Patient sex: F
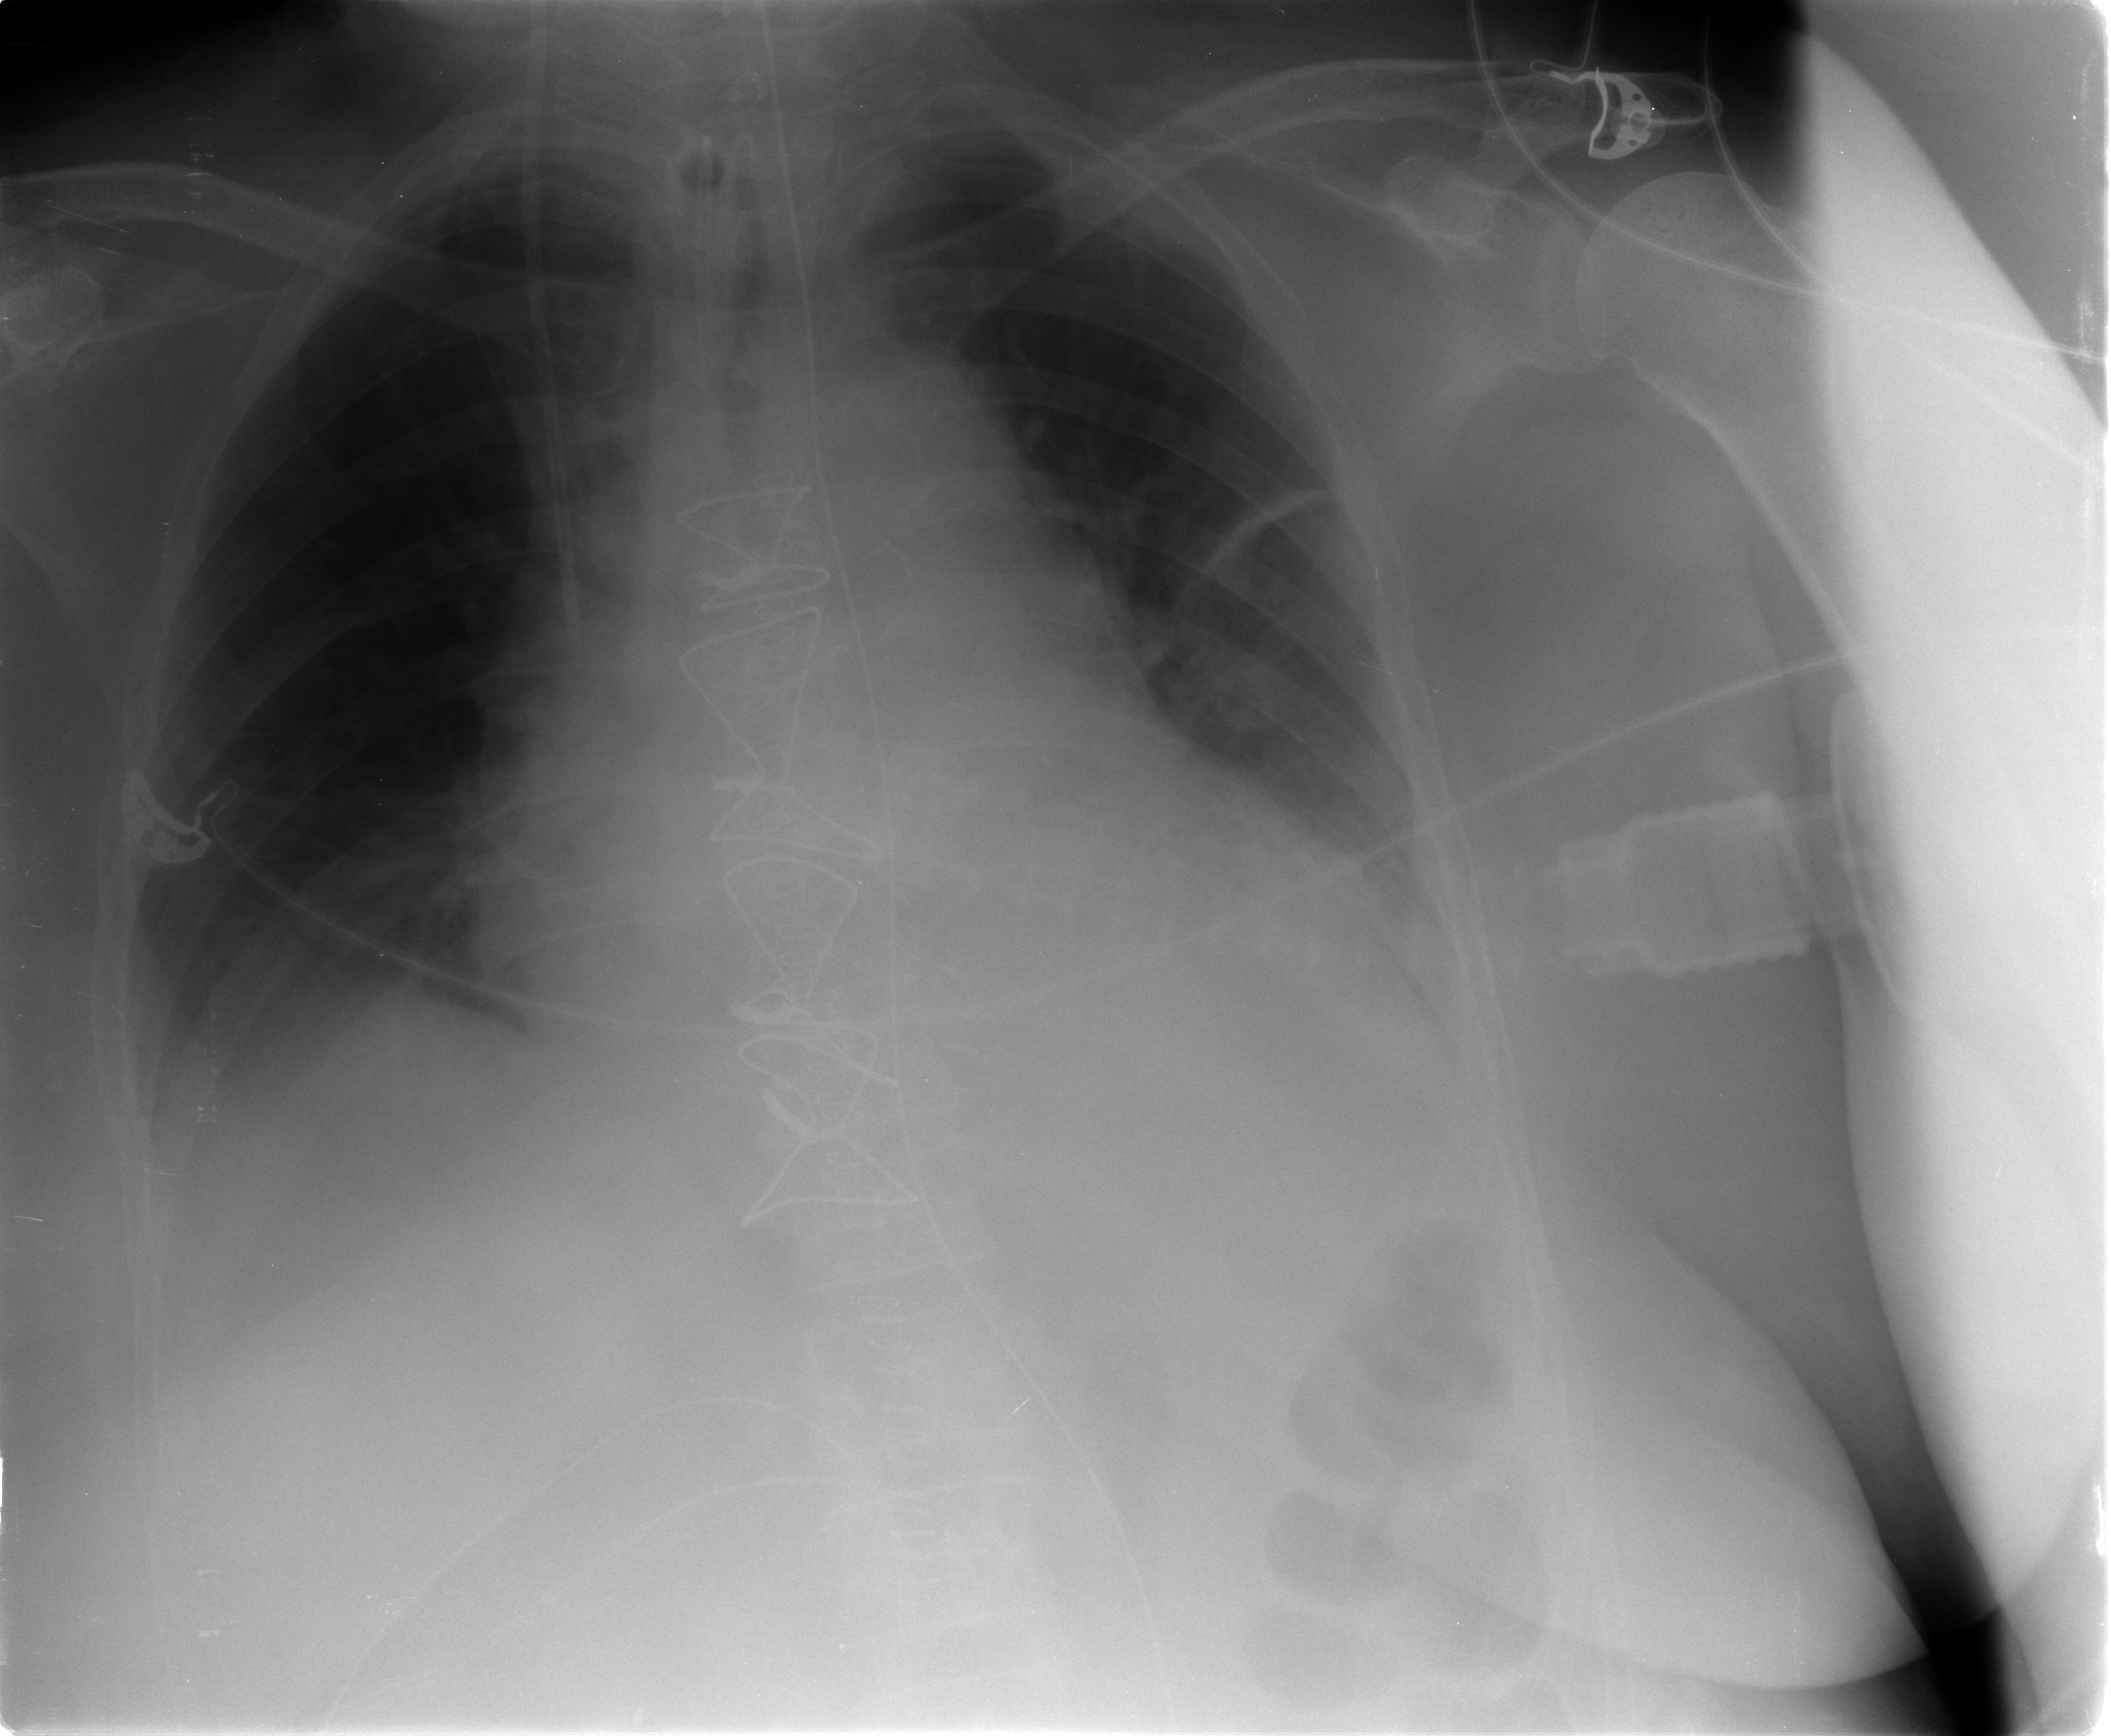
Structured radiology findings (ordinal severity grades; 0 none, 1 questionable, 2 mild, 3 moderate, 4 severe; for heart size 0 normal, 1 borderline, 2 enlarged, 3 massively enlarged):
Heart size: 2
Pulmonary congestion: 1
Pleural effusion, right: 2
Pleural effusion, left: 2
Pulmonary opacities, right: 0
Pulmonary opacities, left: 0
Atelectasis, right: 2
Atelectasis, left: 2